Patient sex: F
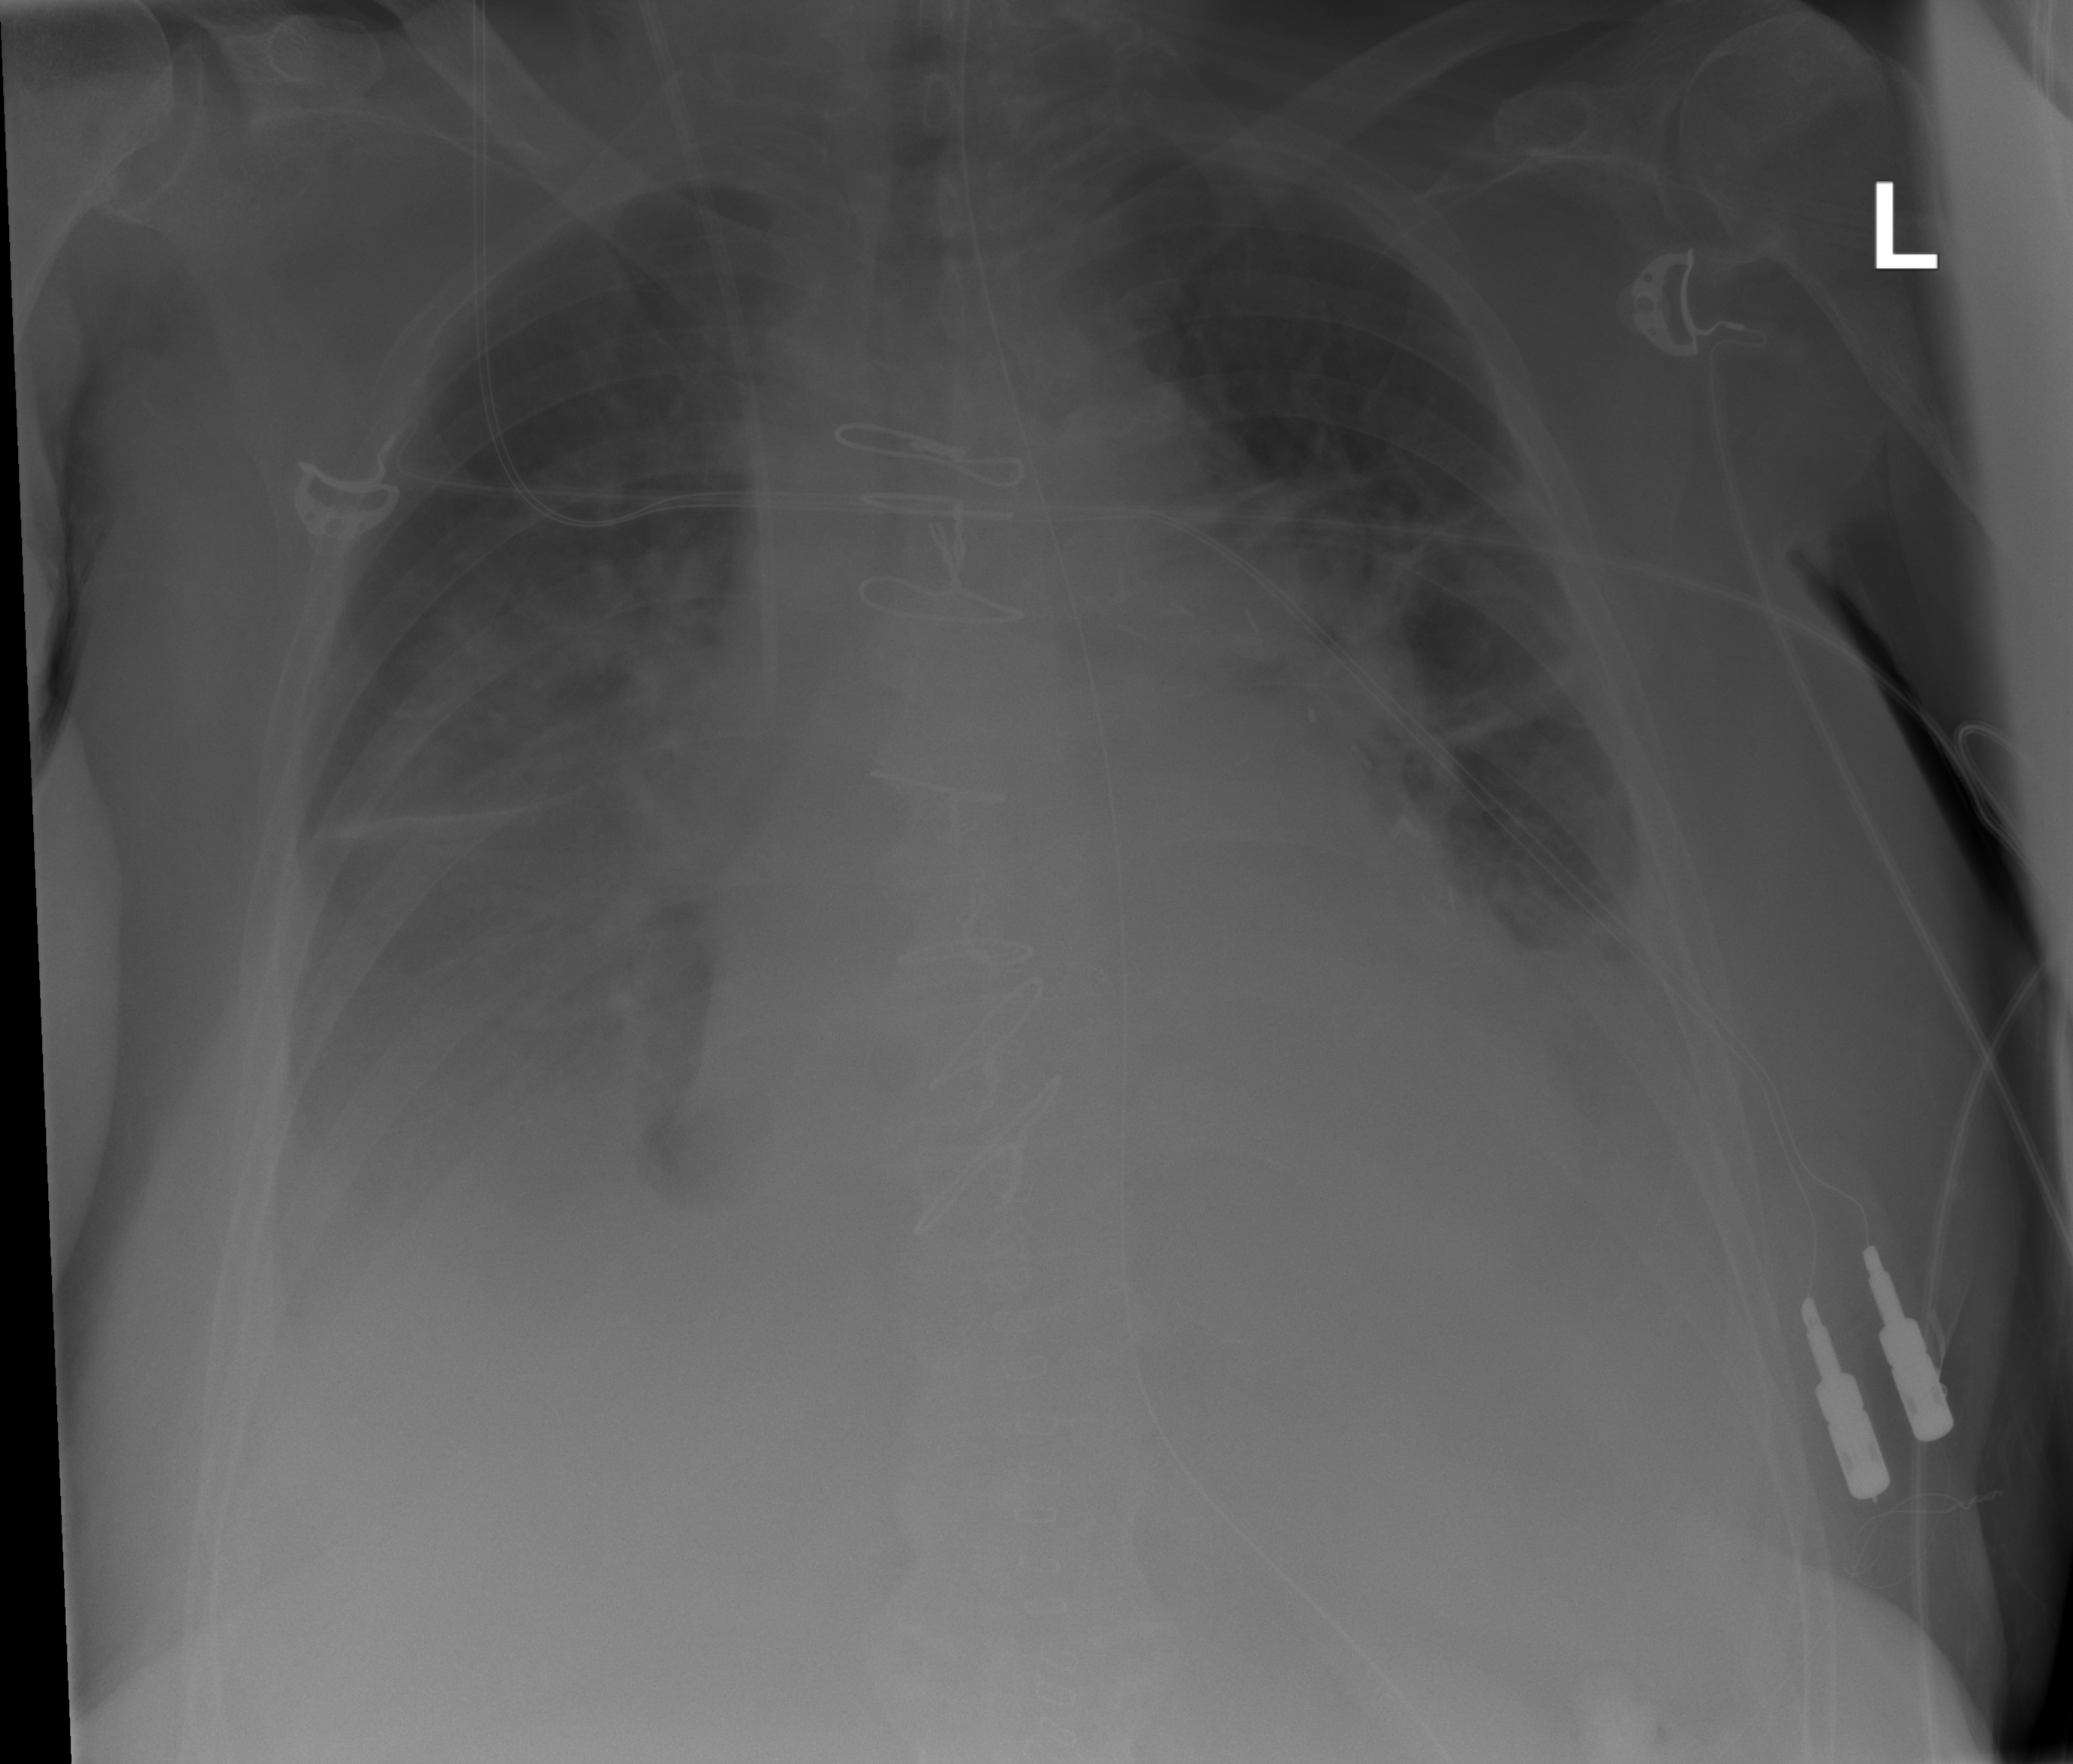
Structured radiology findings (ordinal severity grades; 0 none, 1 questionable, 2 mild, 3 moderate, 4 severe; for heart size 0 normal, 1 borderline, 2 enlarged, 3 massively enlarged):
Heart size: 2
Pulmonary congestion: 2
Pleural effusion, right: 2
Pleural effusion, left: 2
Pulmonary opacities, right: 0
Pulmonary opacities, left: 0
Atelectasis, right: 2
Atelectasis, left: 2